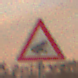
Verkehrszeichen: AmphibienwanderungLinks
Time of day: SunriseSunset
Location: Outdoor (Nature)
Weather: PartlyCloudy
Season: NotSpecified
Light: Natural